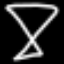
Label: hourglass